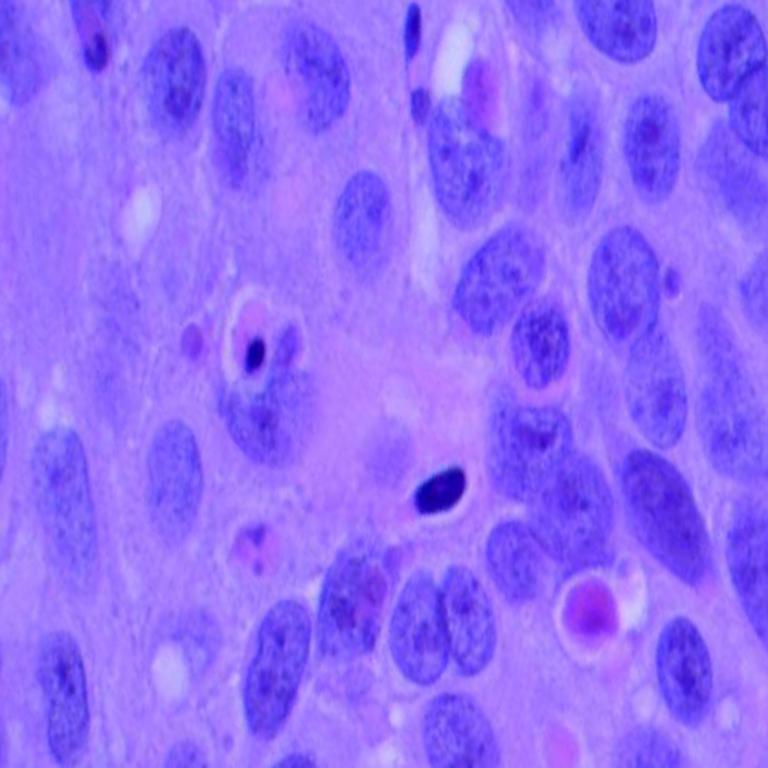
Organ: lung
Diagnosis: squamous carcinomas